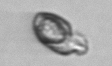
Label: Katodinium_or_Torodinium